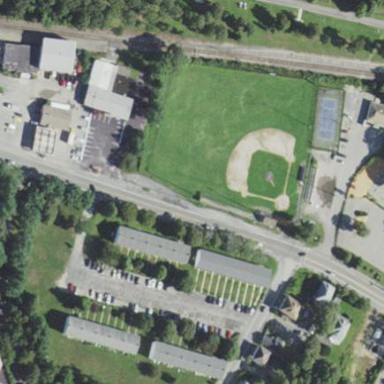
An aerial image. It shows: Baseball pitch for leisure land.